Question: jsf 2.1 /
pdfbox
Im tring to generate landscape pdfbox pdf and draw some strings to its contents but I didnt find any full specification about concatenate2CTM method.
Does anyone have some full information about the concatenate 2CTM parameters
I have only this because I dont know what value I must enter.
what means a...f operator ???

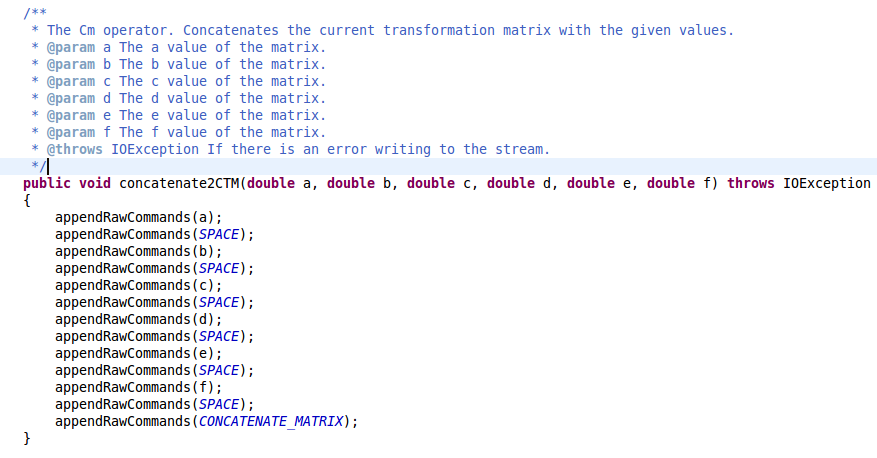
Answer: This directly adds a operation to the content stream in question. Thus, you find those values 'a..f' specified in the PDF specification <URL>:
> Modify the current transformation matrix (CTM) by concatenating the specified matrix (see 8.3.2, "Coordinate Spaces"). Although the operands specify a matrix, they shall be written as six separate numbers, not as an array.
In section 8.3.3 you'll find some basic transformations: translations, scalings, rotation, and skews. You'll want to use a rotation and probably also a translation.
Section 8.3.4 then discusses the mathematics of transformation matrices. Especially it shows that 'a..f' actually denote the transformation described by the matrix
'''
+ a b 0 +
| c d 0 |
+ e f 1 +
'''
operating on the plane of vectors '[ x y 1 ]' by right-multiplication.